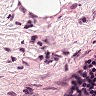
Metastatic tissue present: no